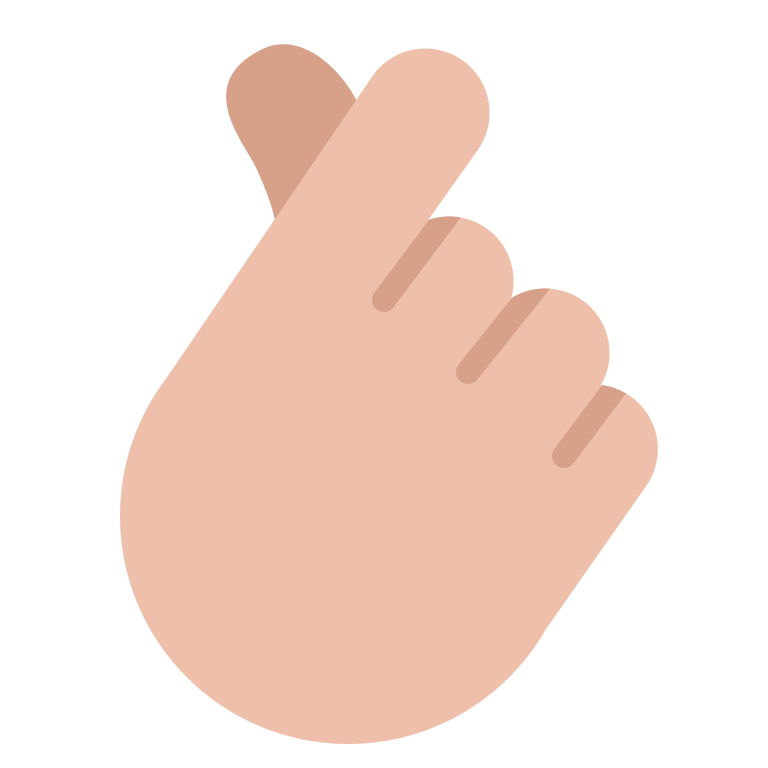
hand with index finger and thumb crossed flat  light